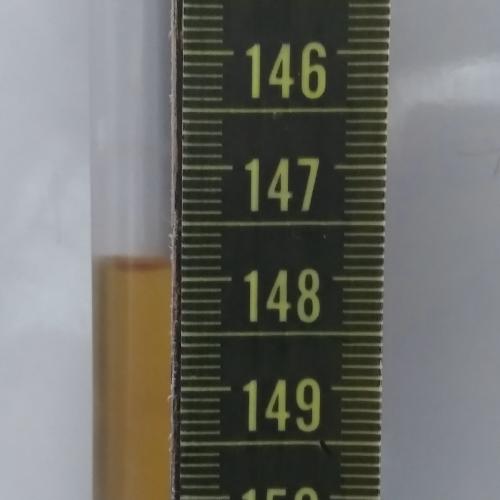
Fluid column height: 147.9 cm